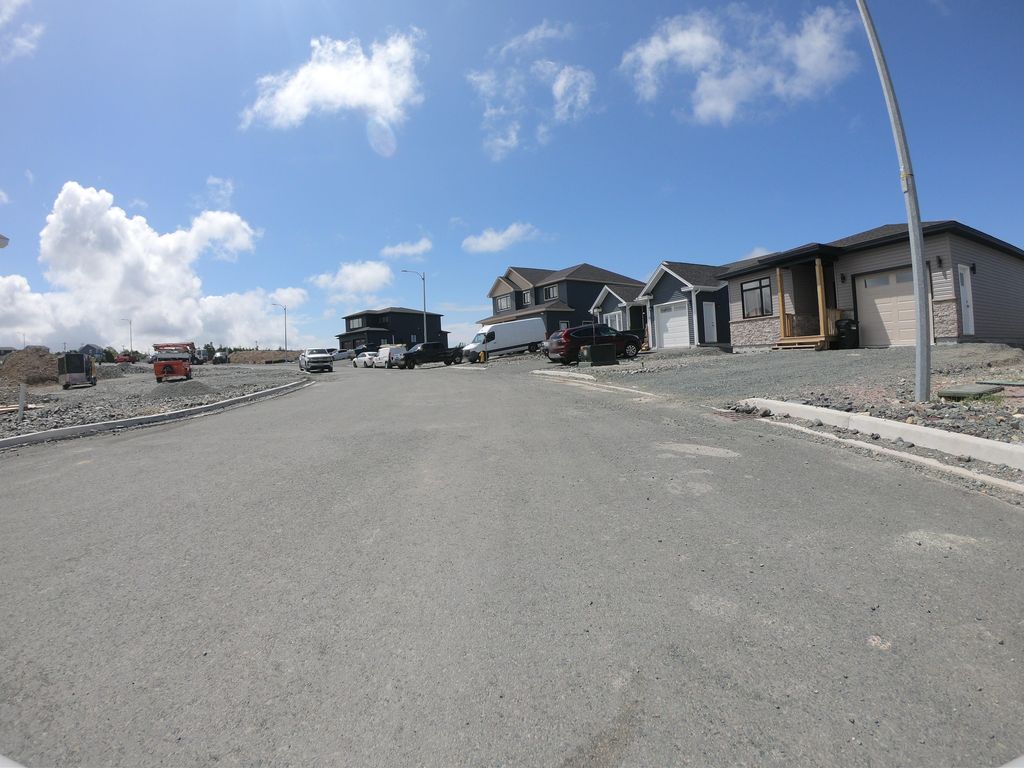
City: st_johns